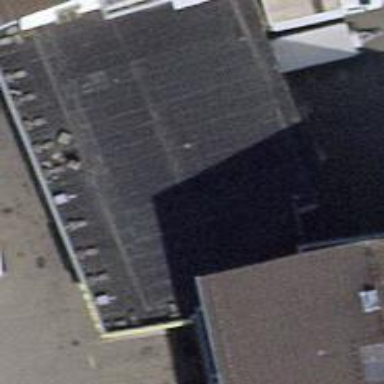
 serving as car repair shop. The roof is painted in yellow color."